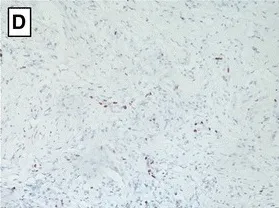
Ki-67 immunostaining showed a low proliferation index (d).
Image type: pathology (immunostaining)